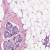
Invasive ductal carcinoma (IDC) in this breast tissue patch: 1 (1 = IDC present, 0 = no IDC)